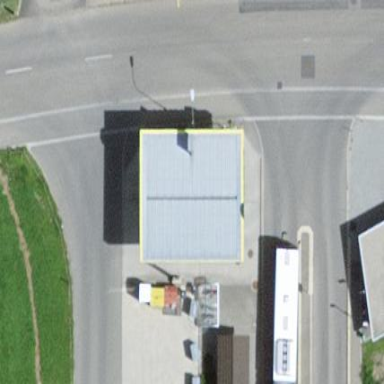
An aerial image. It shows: Fuel station located under roof.